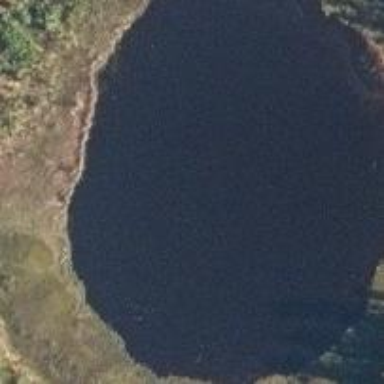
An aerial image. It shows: Lake with natural water.